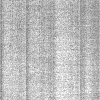
Atmospheric dust classification: dusty